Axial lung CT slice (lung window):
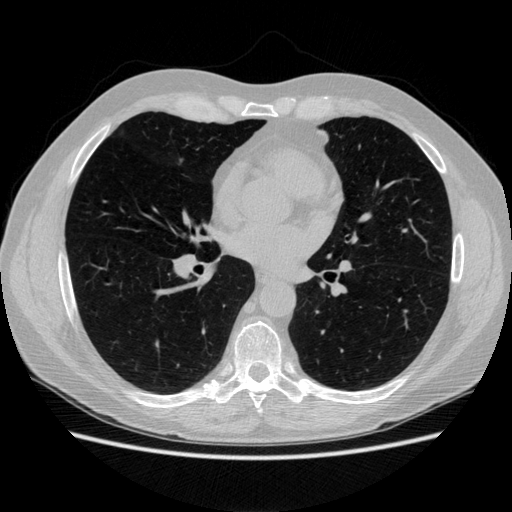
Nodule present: no